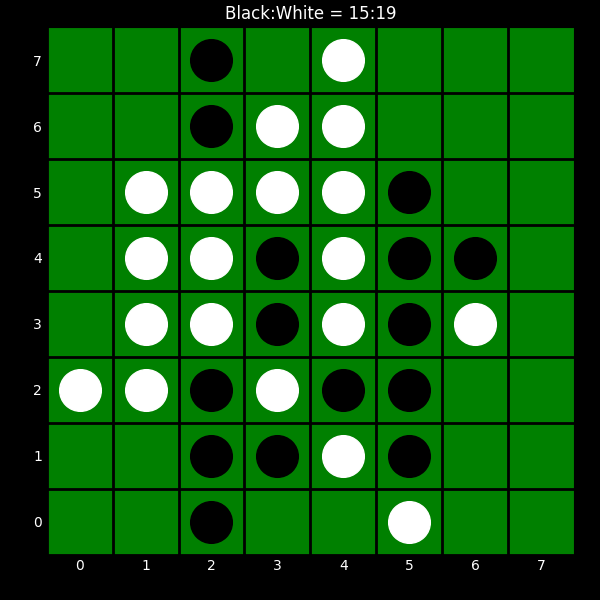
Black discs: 15
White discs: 19